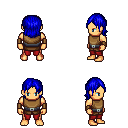
a pixel art fantasy rpg character, male body template, human, tanned skin, leather chest armor, red pants, blue long bangs hairstyle, leather bracers, four views (front, back, left, right), 2x2 character sprite sheet, small pixel art, hard edges, no anti-aliasing